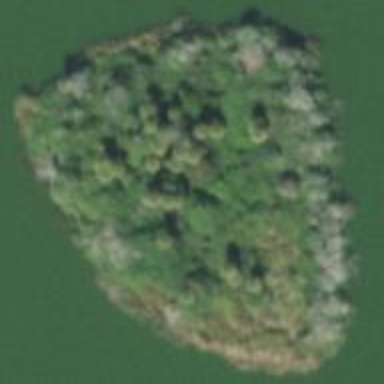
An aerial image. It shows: Image showing island.